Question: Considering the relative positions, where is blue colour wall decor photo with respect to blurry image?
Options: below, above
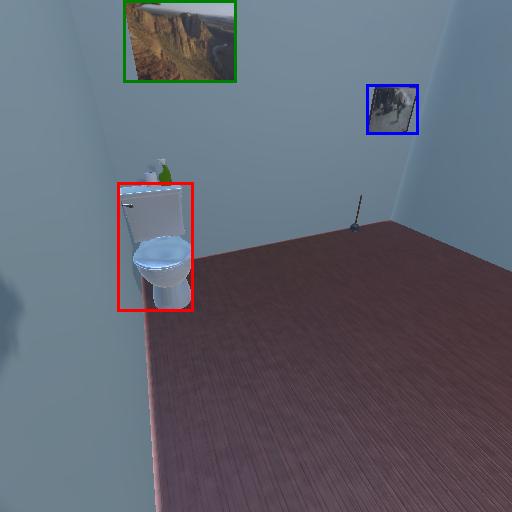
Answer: below